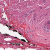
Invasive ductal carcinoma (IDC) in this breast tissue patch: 0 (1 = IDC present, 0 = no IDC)